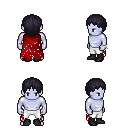
a pixel art fantasy rpg character, male body template, dark elf, purple skin, red tattered cape, white pants, raven plain hairstyle, bracelets, black shoes, four views (front, back, left, right), 2x2 character sprite sheet, small pixel art, hard edges, no anti-aliasing